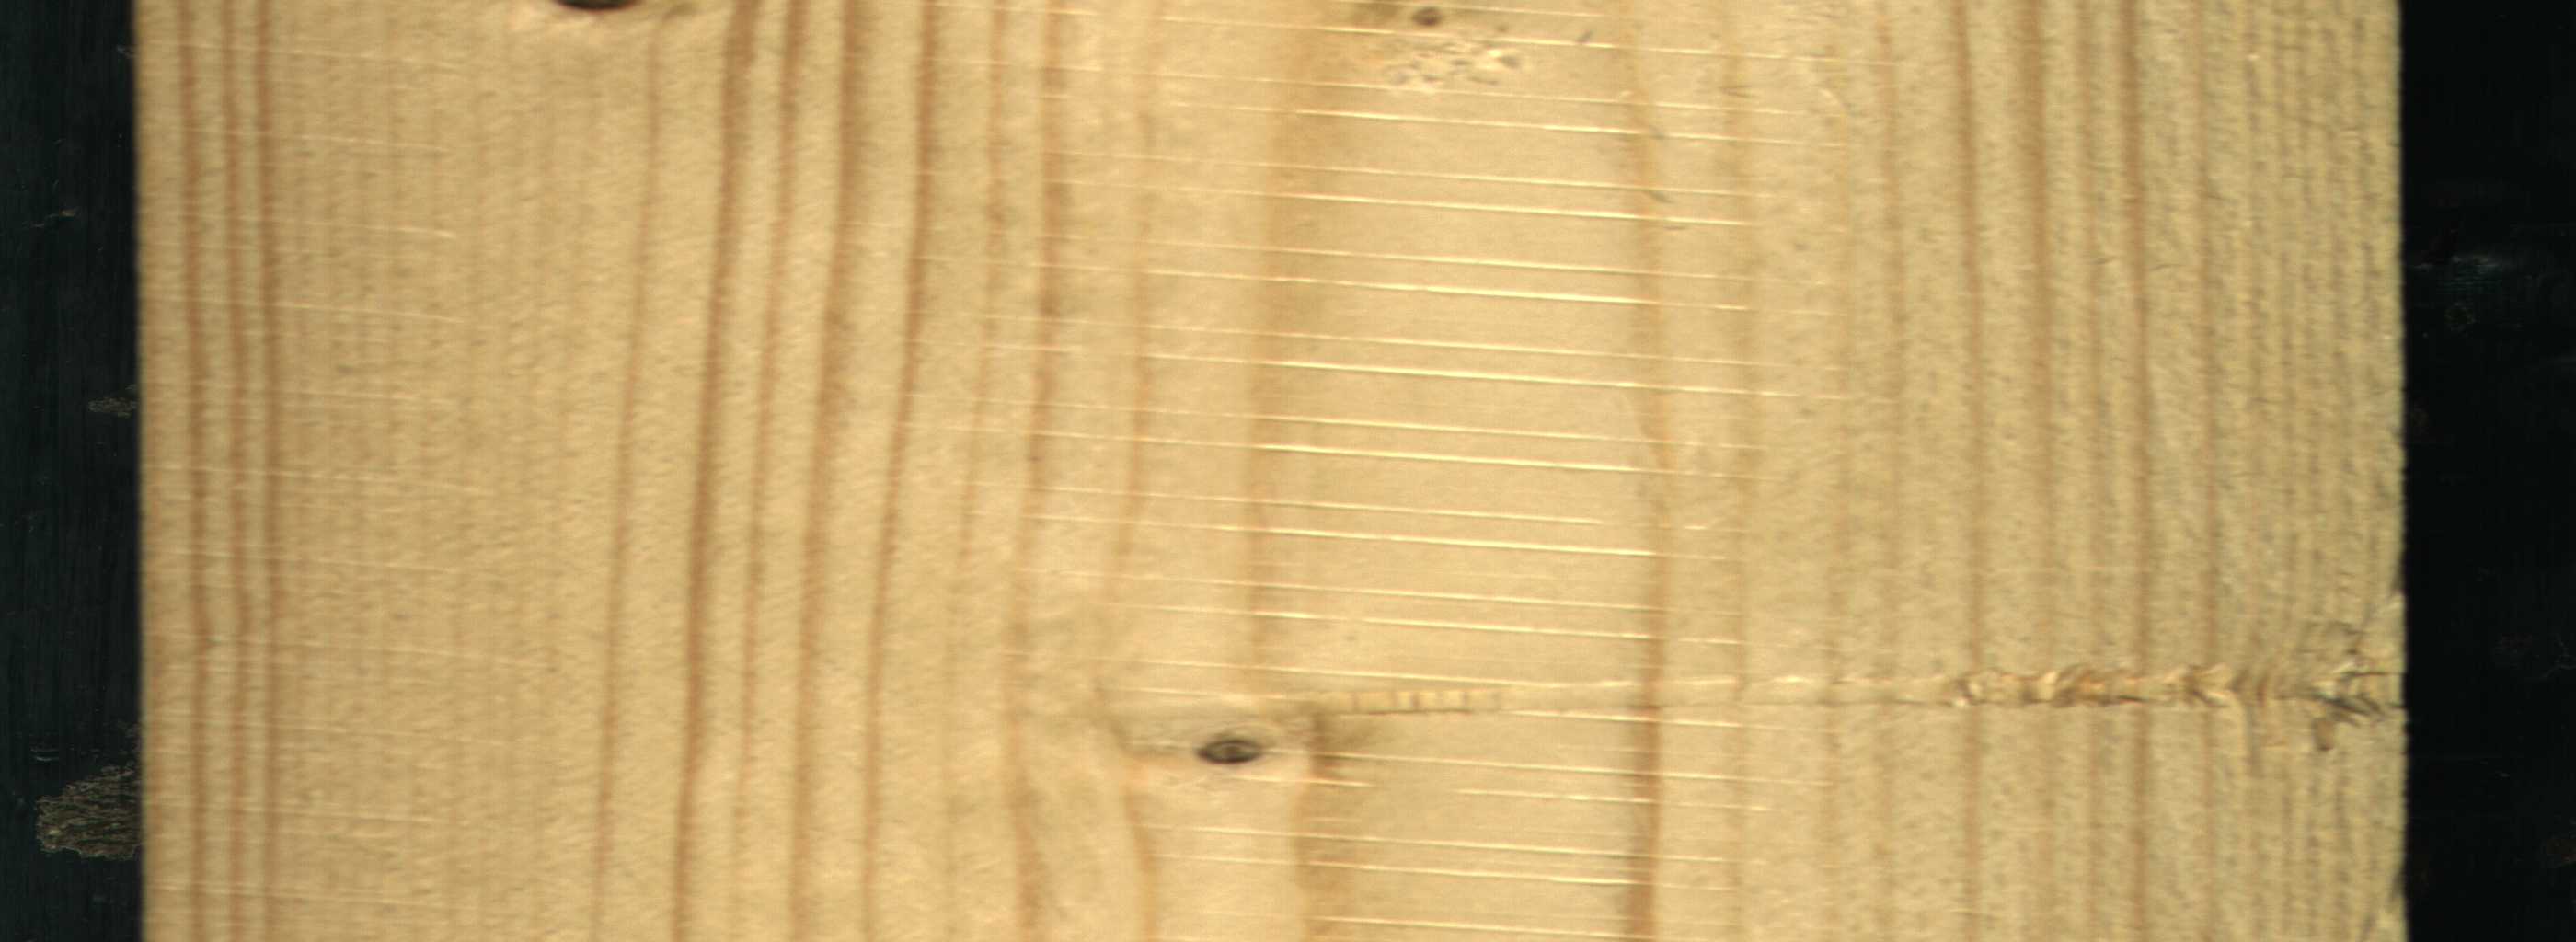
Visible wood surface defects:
Dead_Knot
Live_Knot